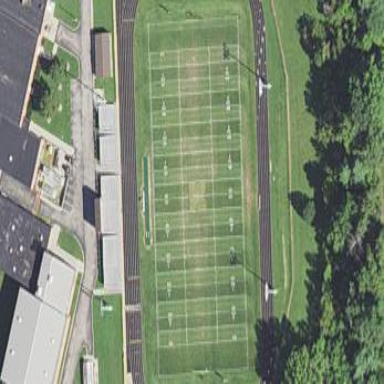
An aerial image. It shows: American football pitch with grass surface.